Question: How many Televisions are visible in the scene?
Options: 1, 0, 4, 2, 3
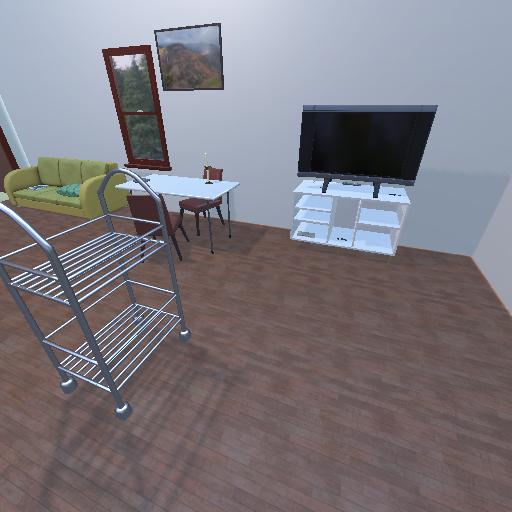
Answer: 1